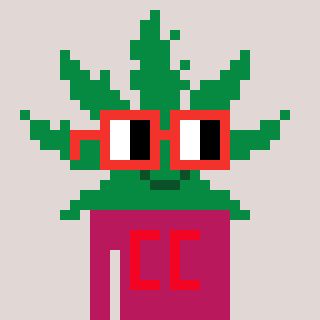
a pixel art character with square red glasses, a weed-shaped head and a darkpink-colored body on a warm background